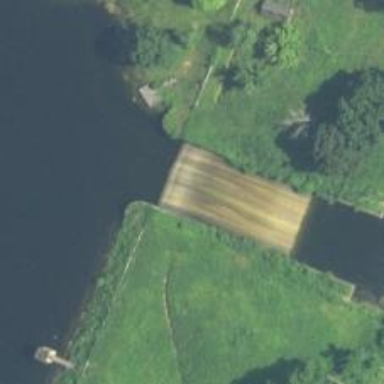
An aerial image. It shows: Dam along waterway.